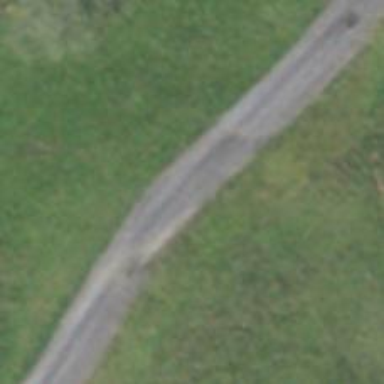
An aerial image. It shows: Track with fine gravel surface of grade2 quality.